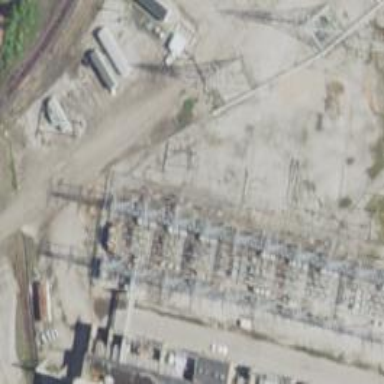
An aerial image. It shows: Lattice structure tower used for power transmission.